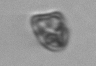
Label: flagellate_morphotype1